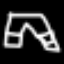
Label: pants